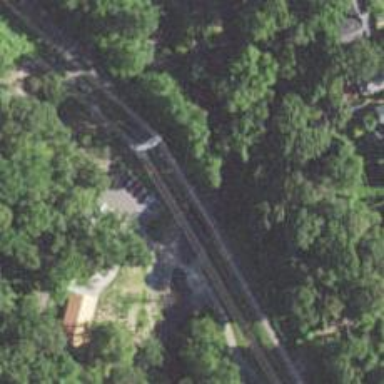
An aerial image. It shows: Abandoned railway crossing over cycleway bridge.